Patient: sex F, age 46
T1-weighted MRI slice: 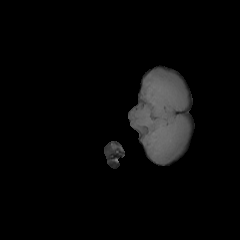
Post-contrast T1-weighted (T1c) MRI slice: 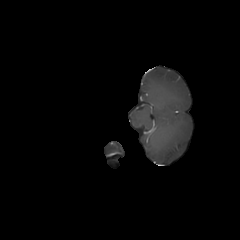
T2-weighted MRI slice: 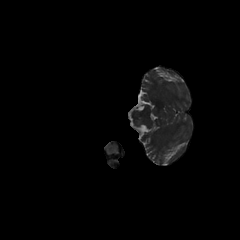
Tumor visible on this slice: no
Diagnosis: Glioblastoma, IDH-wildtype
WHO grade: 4